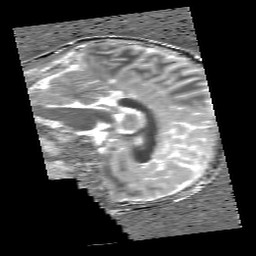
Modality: T1map
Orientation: sagittal
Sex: male
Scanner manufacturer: siemens
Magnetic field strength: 3 T
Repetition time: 5 s
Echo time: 0.00355 s